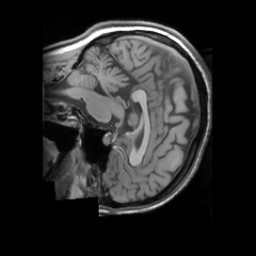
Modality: T1w
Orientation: sagittal
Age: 26
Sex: female
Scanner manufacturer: siemens
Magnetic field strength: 3 T
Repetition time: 1.63 s
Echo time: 0.00311 s